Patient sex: F
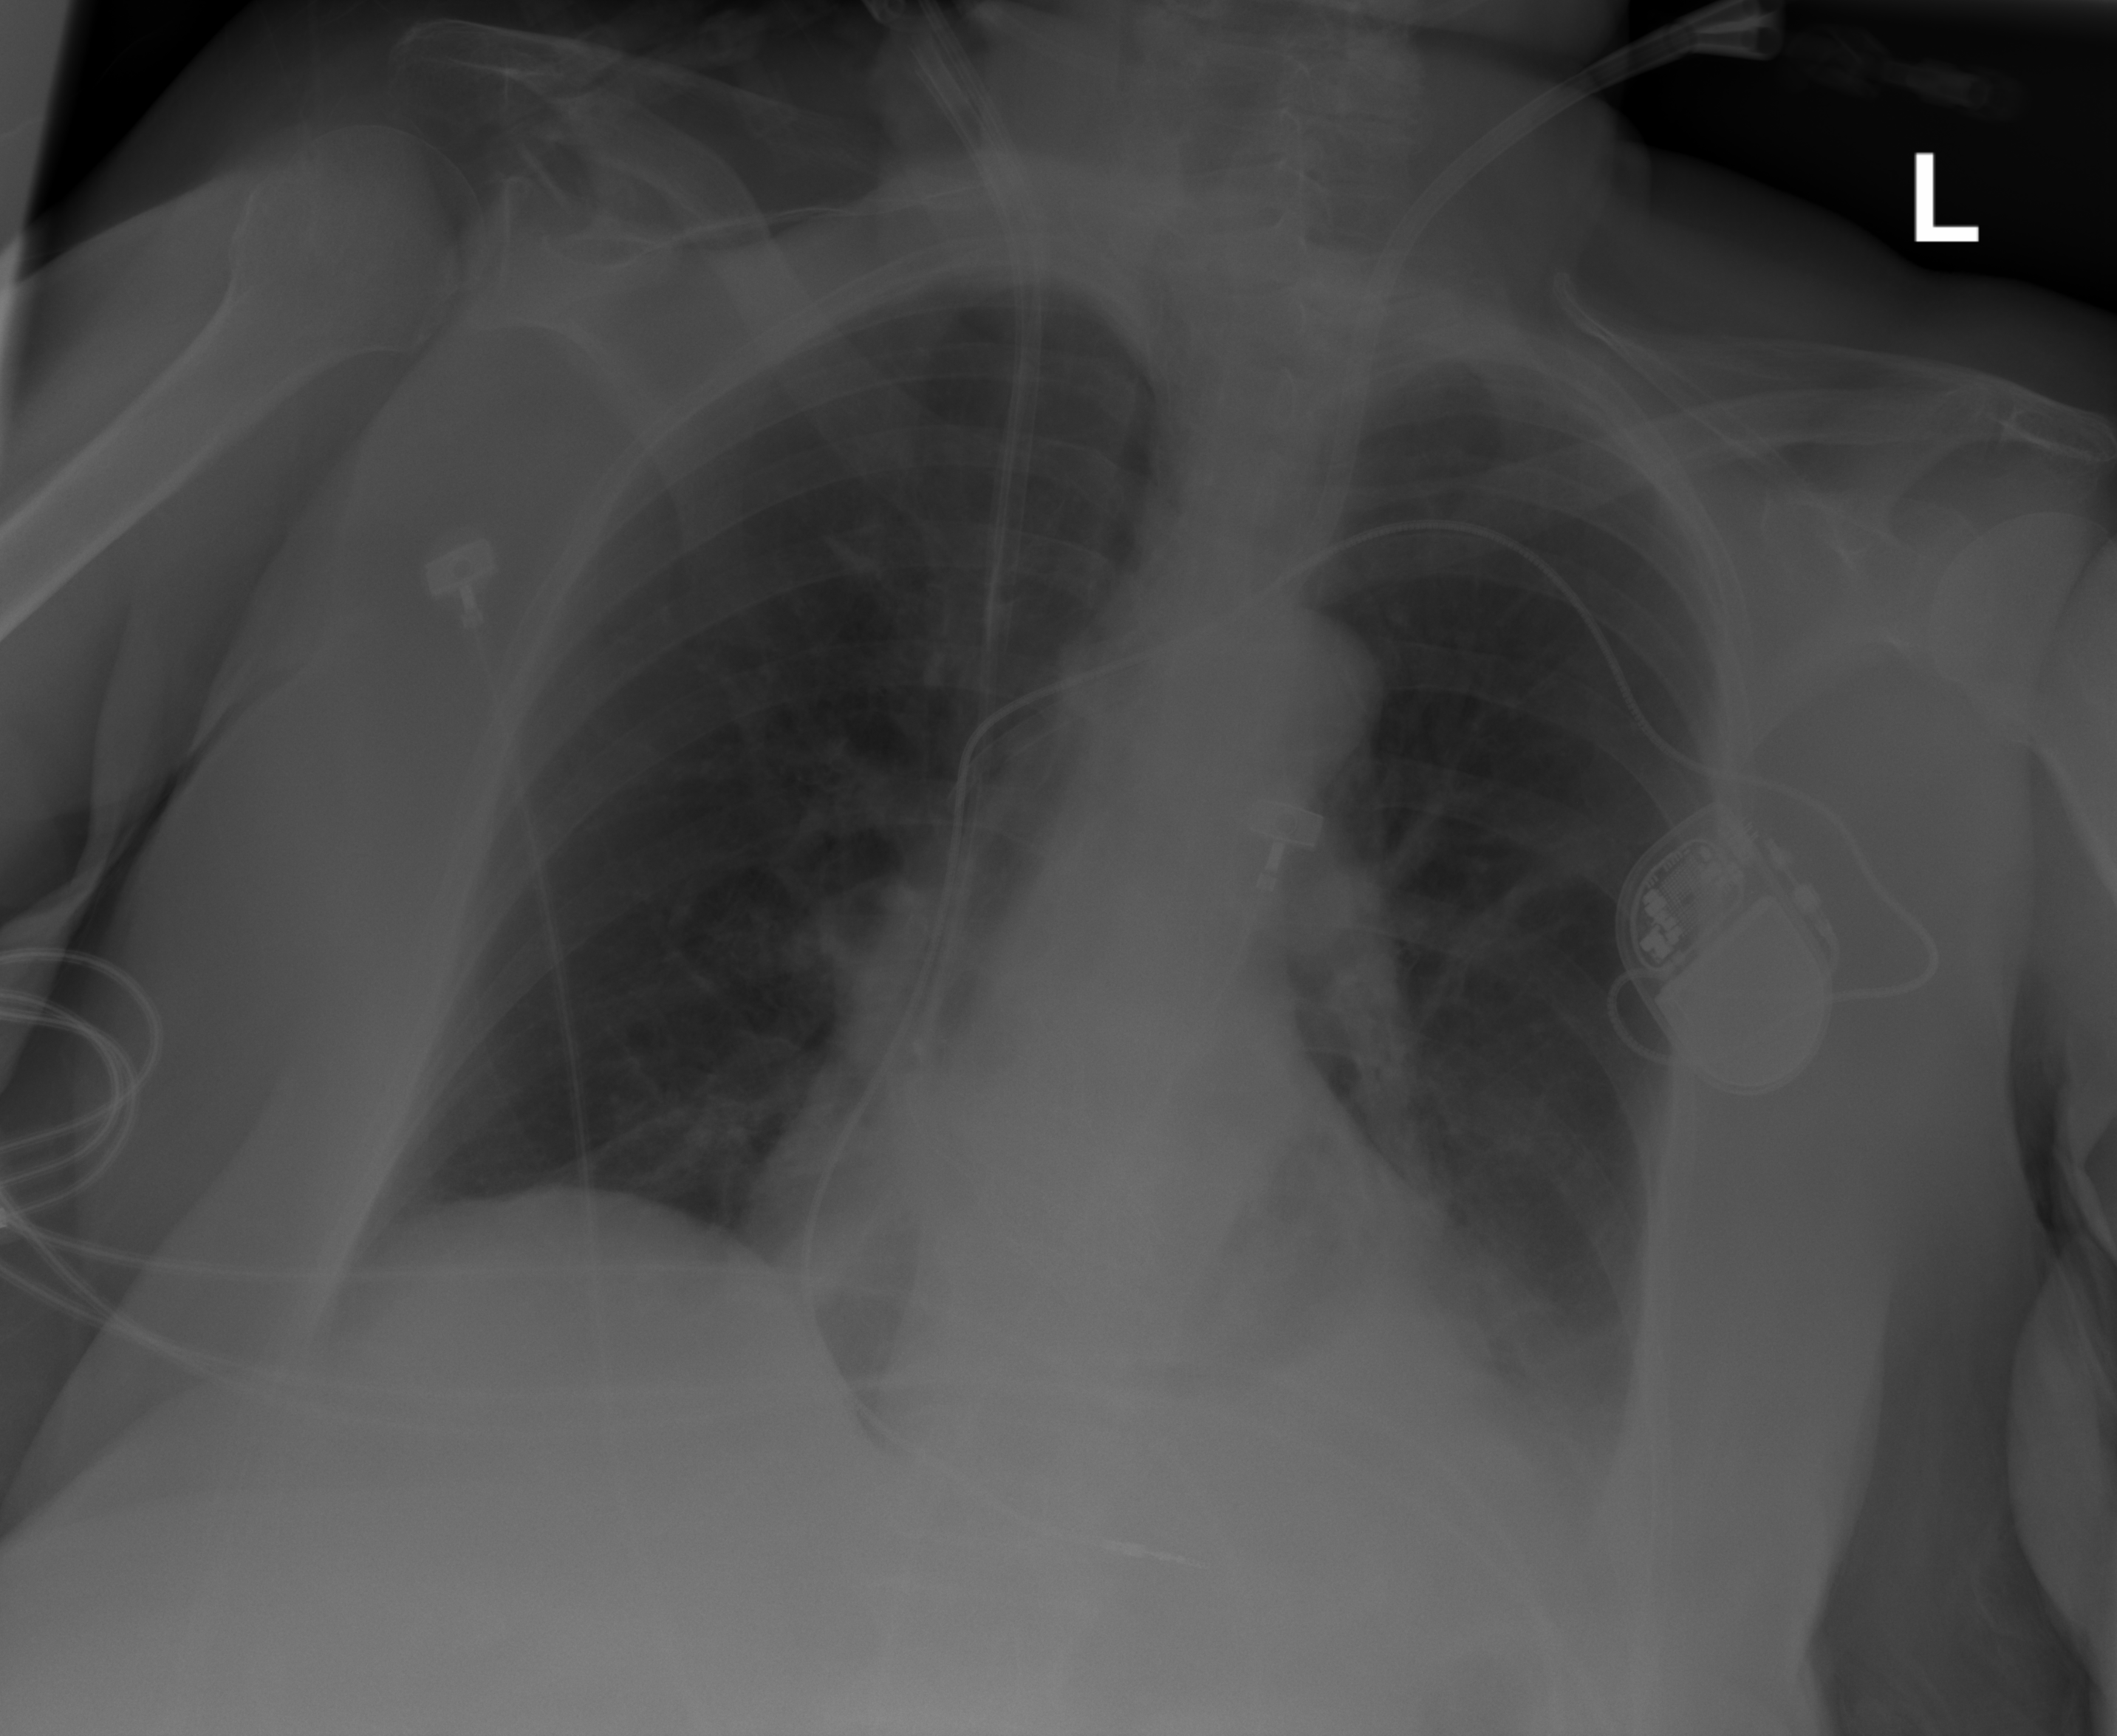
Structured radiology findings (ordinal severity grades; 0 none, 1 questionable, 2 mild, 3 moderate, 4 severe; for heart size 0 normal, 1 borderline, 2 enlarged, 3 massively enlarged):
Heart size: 1
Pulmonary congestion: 2
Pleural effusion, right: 0
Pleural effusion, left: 0
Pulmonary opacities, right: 2
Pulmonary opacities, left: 2
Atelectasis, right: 0
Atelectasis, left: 3